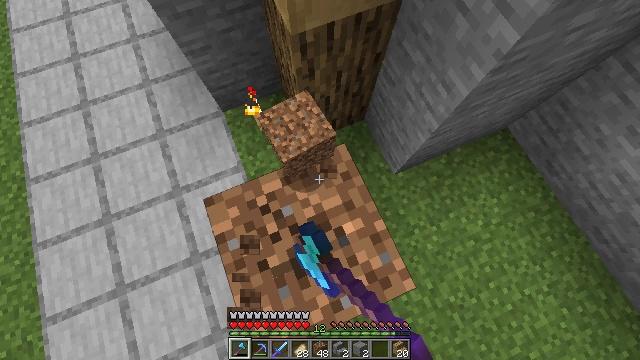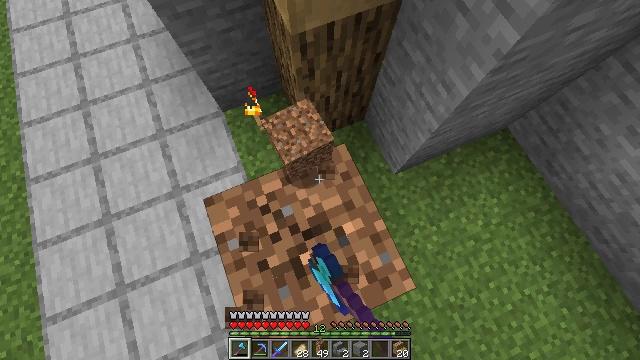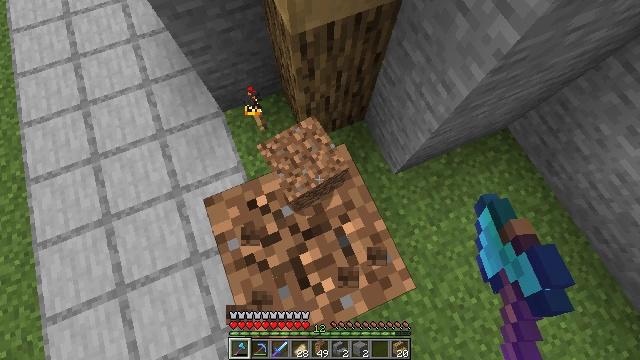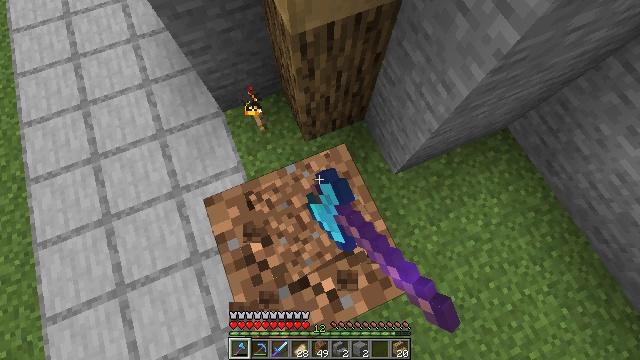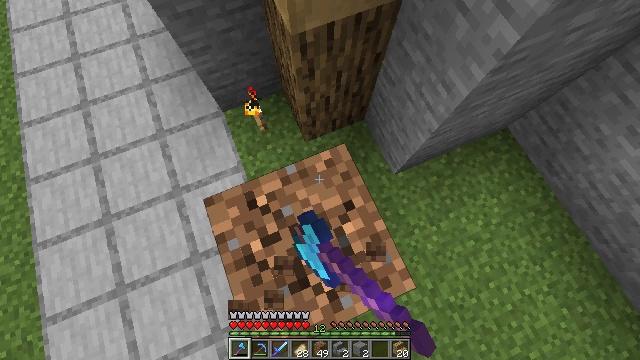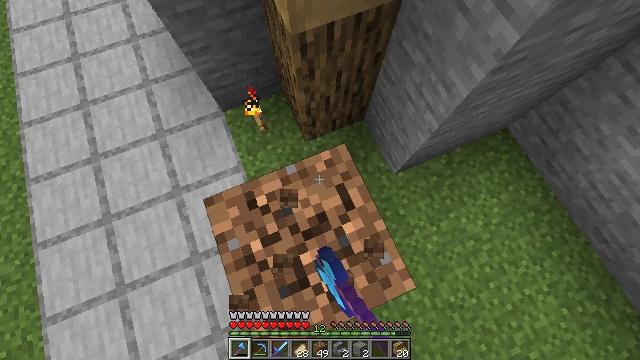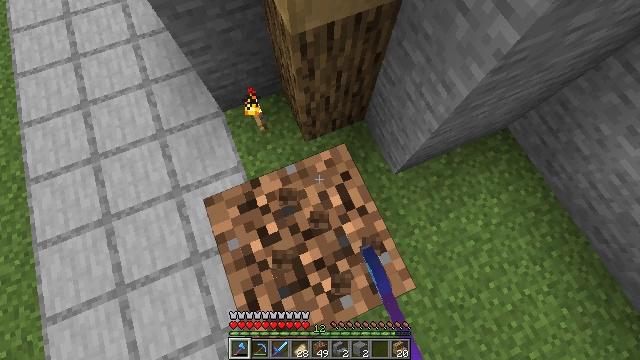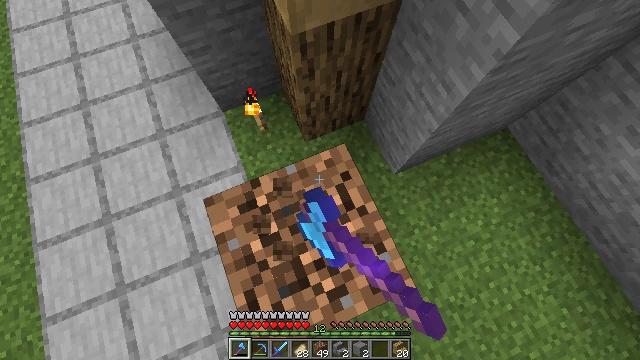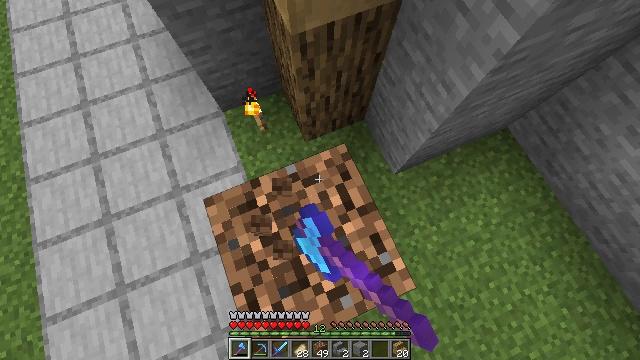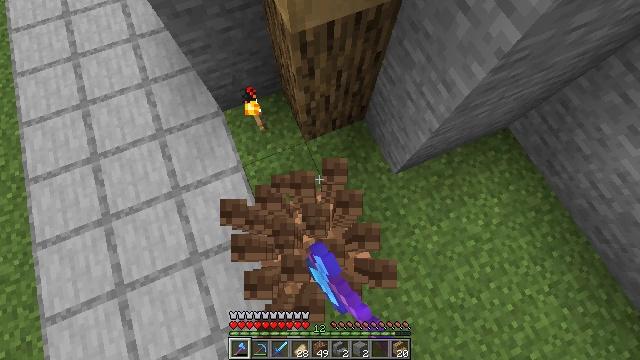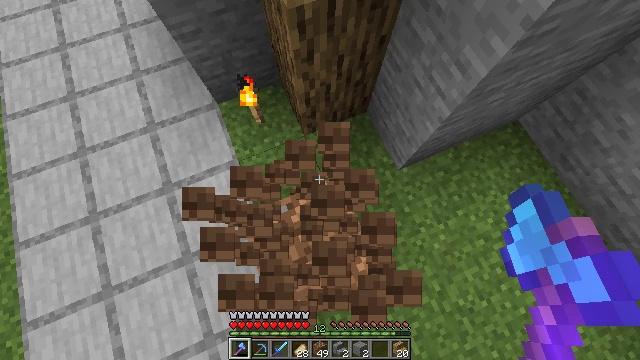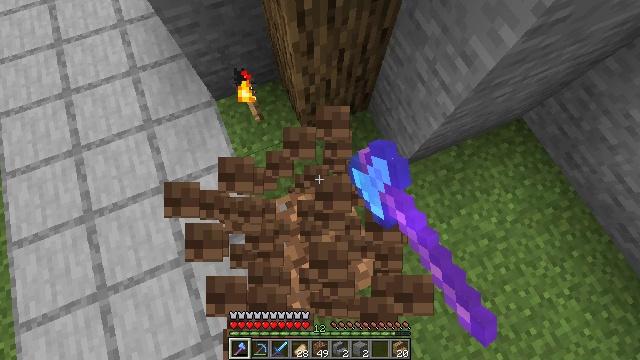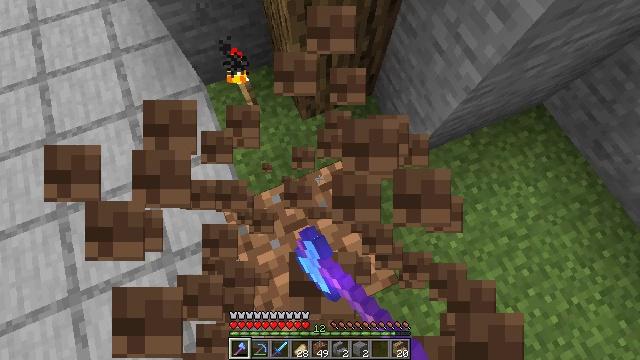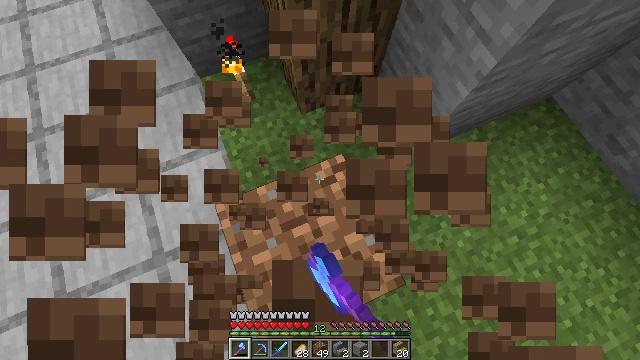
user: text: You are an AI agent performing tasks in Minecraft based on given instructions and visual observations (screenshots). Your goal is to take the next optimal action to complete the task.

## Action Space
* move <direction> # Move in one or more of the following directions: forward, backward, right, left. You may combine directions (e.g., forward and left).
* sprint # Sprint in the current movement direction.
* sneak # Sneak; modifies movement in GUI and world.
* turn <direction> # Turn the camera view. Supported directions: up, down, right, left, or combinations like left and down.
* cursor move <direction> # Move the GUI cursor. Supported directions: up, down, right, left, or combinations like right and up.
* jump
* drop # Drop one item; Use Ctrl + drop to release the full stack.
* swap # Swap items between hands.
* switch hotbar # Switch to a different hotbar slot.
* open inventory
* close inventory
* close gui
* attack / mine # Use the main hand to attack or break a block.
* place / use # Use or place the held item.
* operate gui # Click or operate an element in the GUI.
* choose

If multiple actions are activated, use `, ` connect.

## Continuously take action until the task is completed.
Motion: motion action
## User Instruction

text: Get dirt block.
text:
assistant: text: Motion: attack / mine
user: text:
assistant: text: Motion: attack / mine
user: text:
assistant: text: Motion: attack / mine
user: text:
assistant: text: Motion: attack / mine
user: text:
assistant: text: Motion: attack / mine
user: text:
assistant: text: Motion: attack / mine
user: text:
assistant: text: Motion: attack / mine
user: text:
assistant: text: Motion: attack / mine
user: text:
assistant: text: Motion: attack / mine
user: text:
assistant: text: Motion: attack / mine
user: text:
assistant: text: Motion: attack / mine
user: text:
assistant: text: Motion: attack / mine
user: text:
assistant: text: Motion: attack / mine
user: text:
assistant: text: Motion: attack / mine